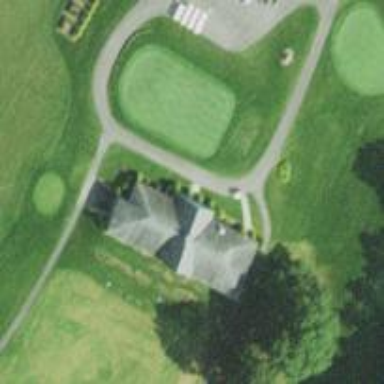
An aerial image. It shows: Pathway for golfing.